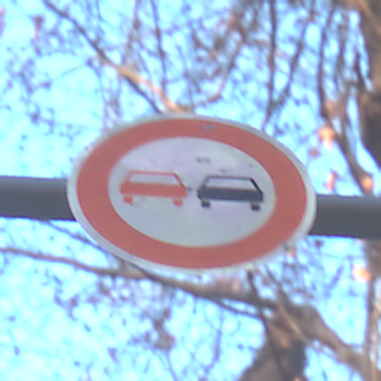
Verkehrszeichen: Ueberholverbot
Umgebung: Outdoor, Nature
Tageszeit: SunriseSunset
Wetter: Clear
Licht: Natural
Jahreszeit: Autumn
Kontrast: HighContrast